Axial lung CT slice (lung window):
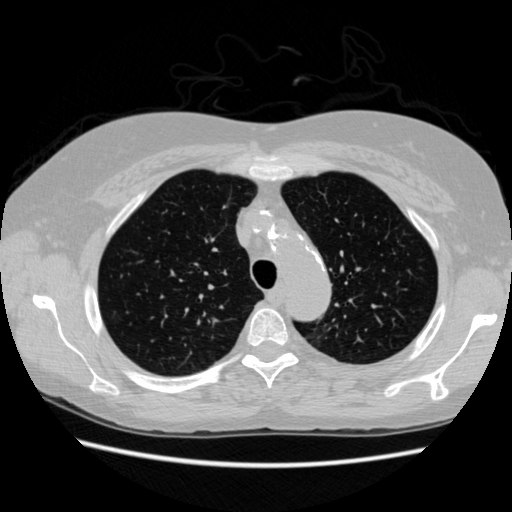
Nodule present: no